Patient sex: M
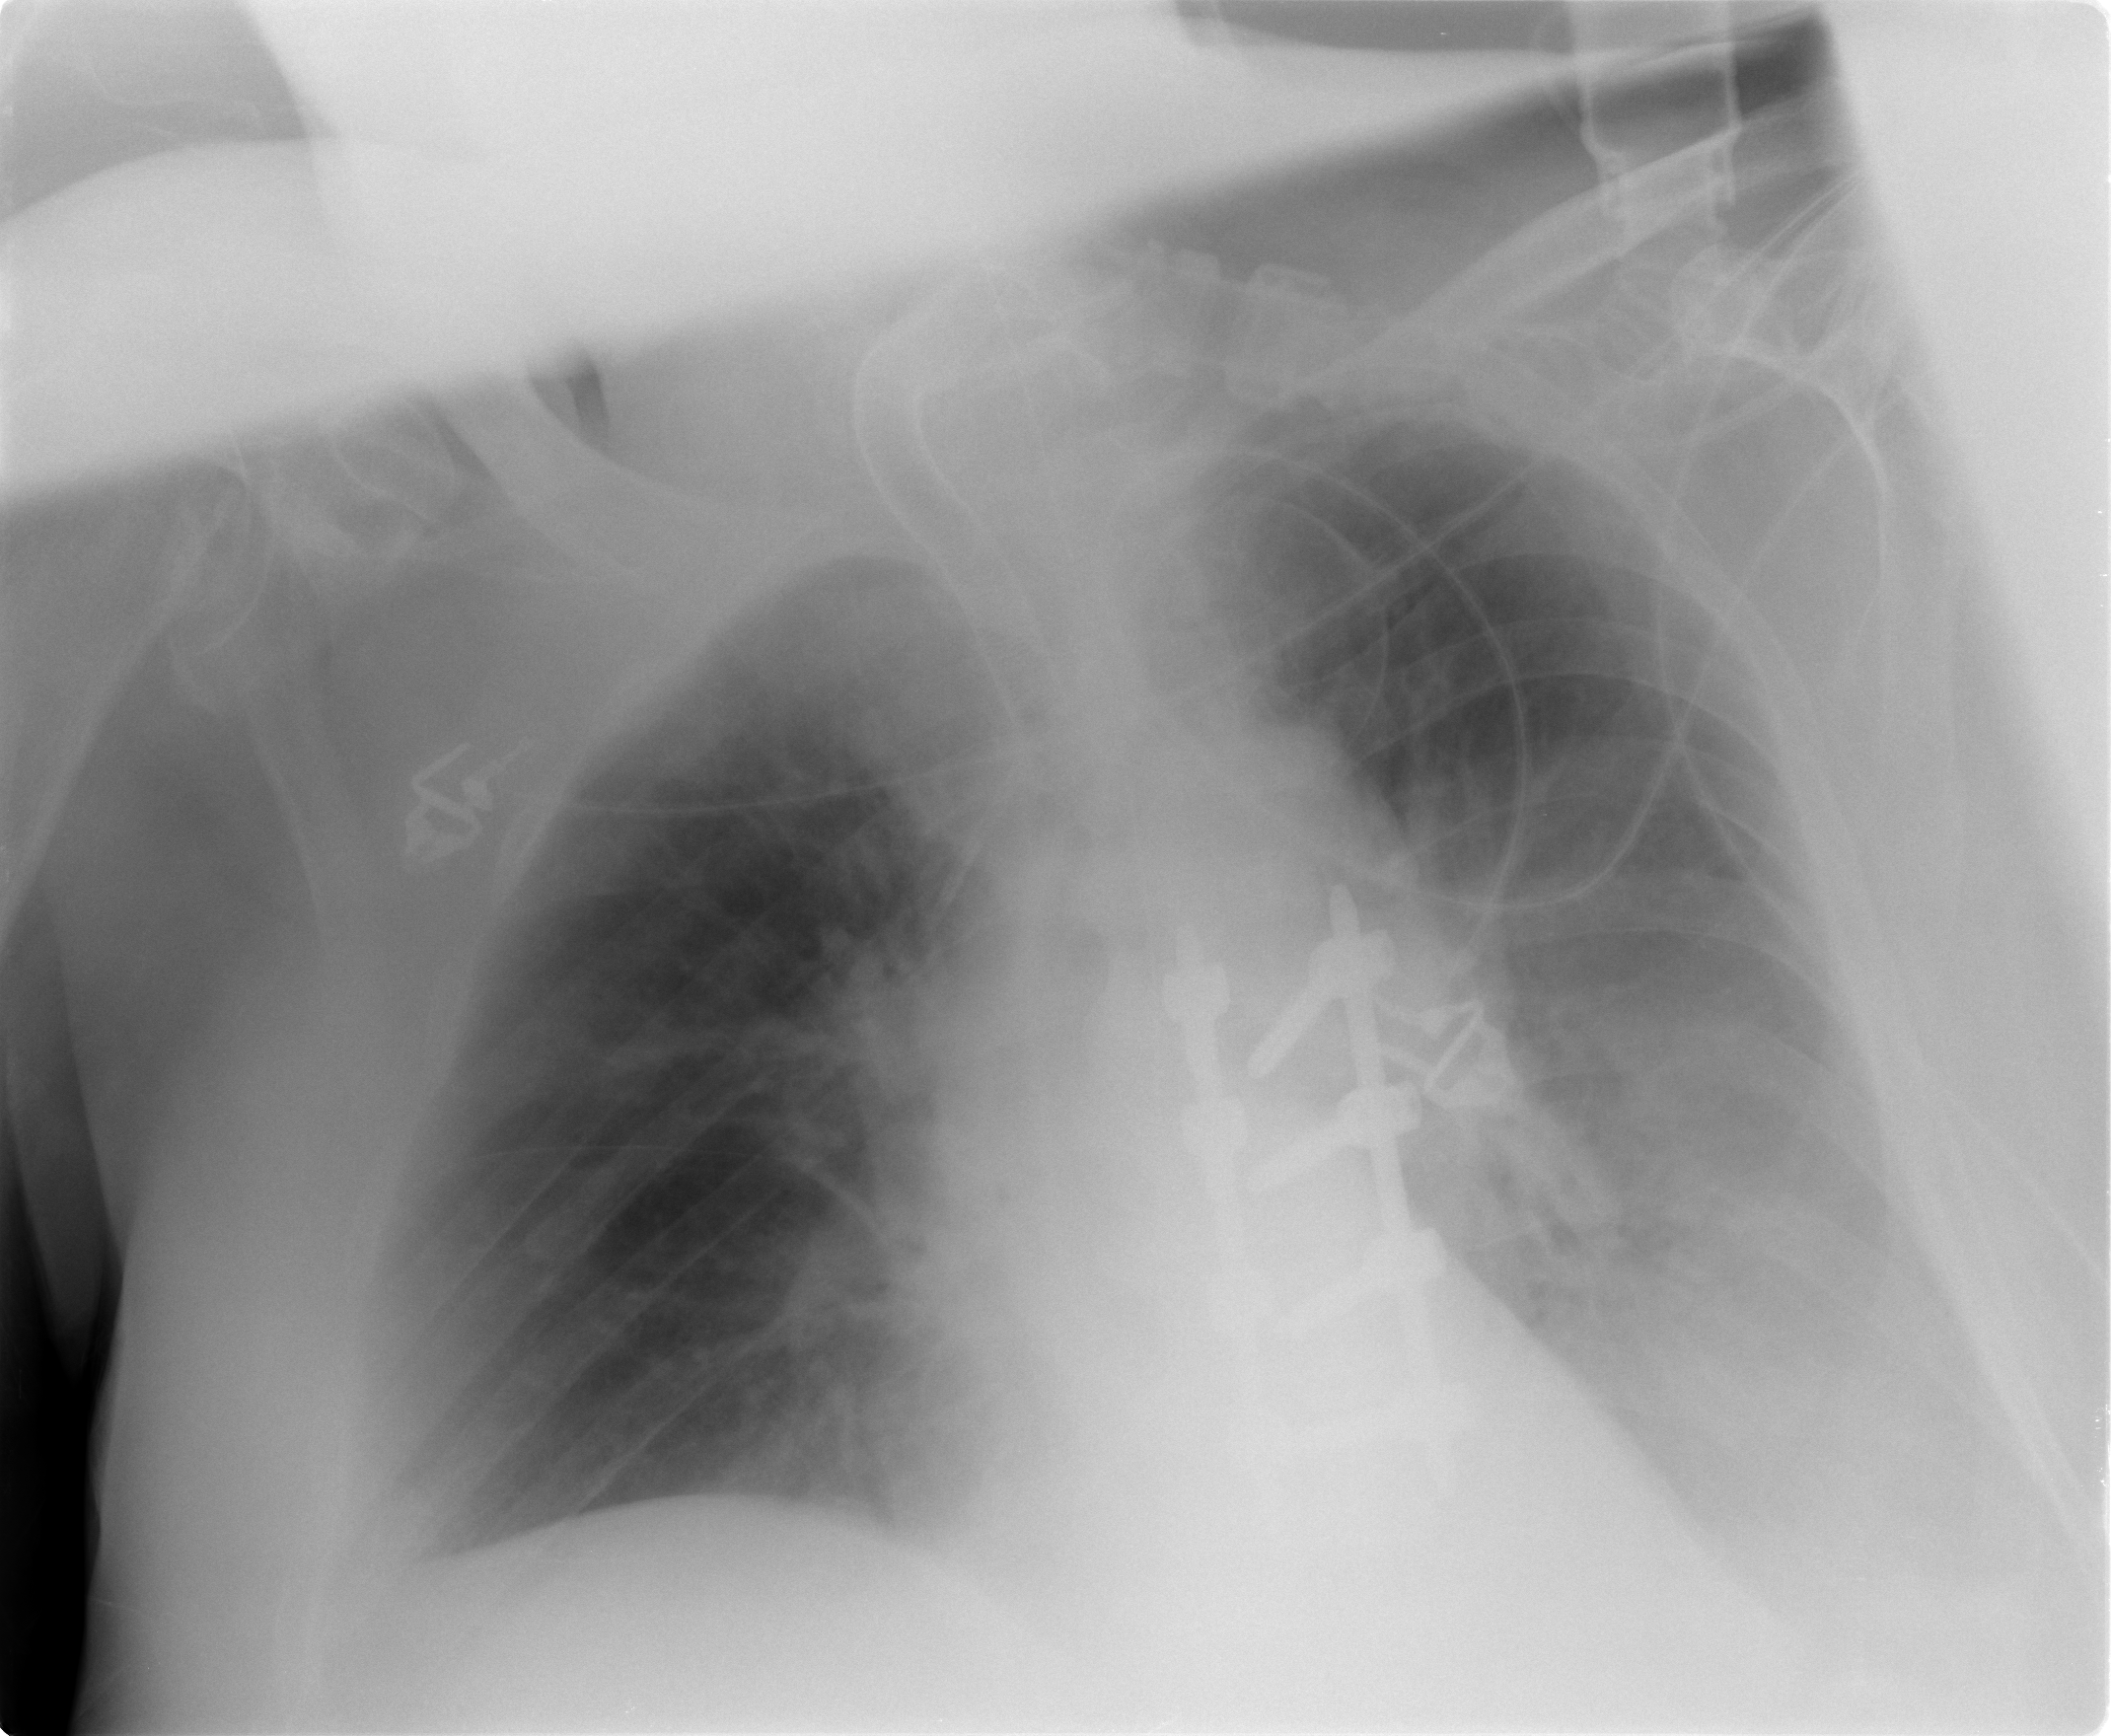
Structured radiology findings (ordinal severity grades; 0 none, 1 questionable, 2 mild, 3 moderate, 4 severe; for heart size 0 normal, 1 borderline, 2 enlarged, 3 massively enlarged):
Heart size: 0
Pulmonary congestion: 2
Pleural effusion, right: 1
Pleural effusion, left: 2
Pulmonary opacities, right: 0
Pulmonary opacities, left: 2
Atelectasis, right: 2
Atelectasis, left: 2